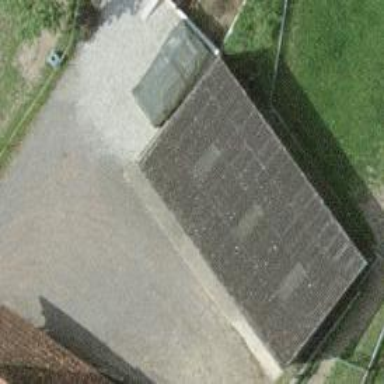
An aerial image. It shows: Group of garages.